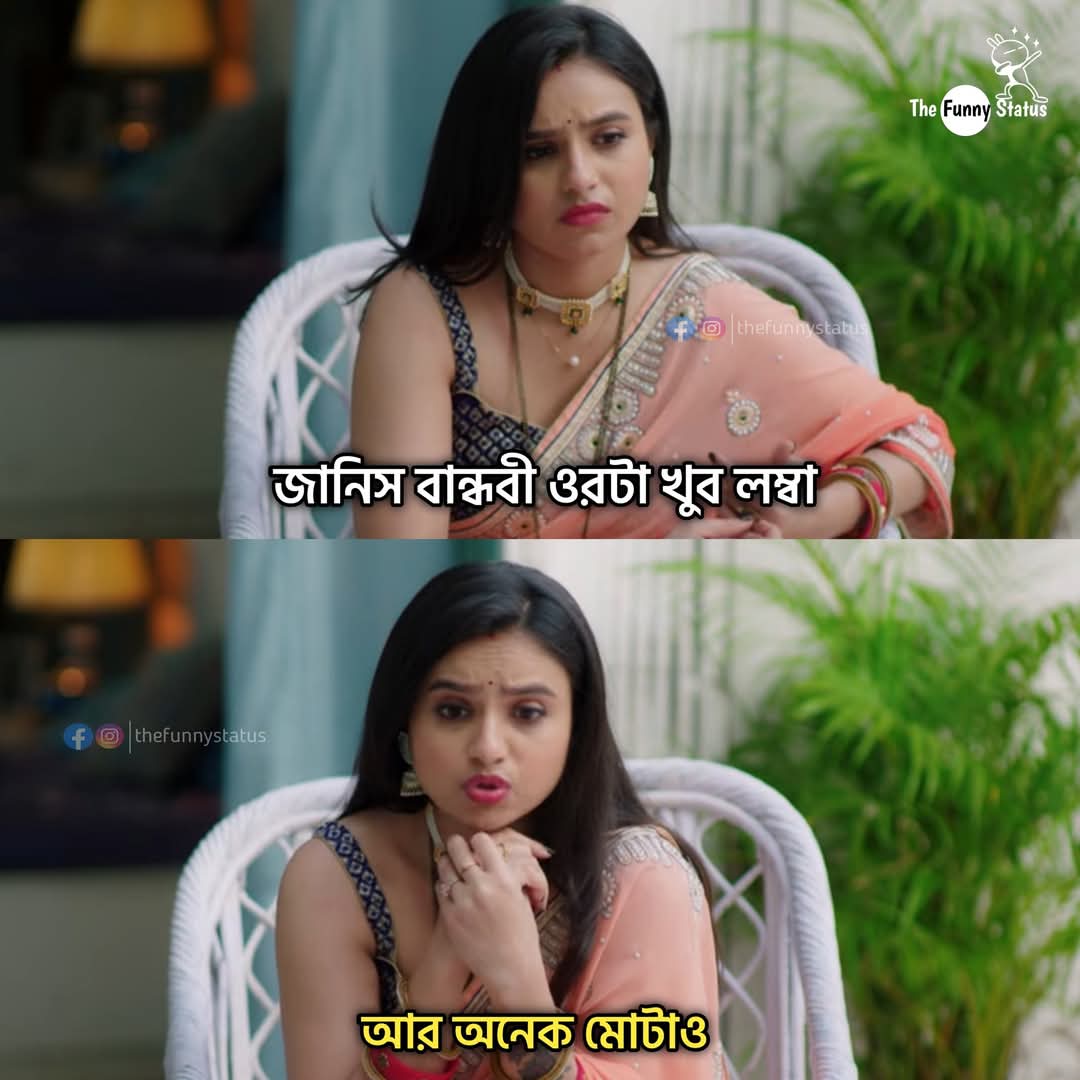
Text: জানিস বান্ধবী ওরটা খুব লম্বা
আর অনেক মোটাও
Label: Non Hate